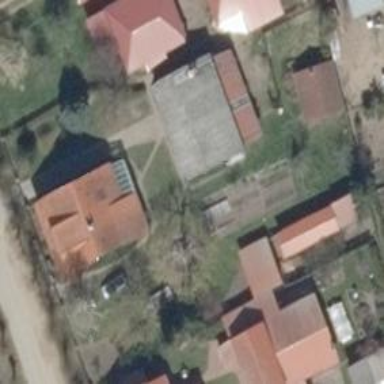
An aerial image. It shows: Shed building.